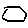
Label: hexagon